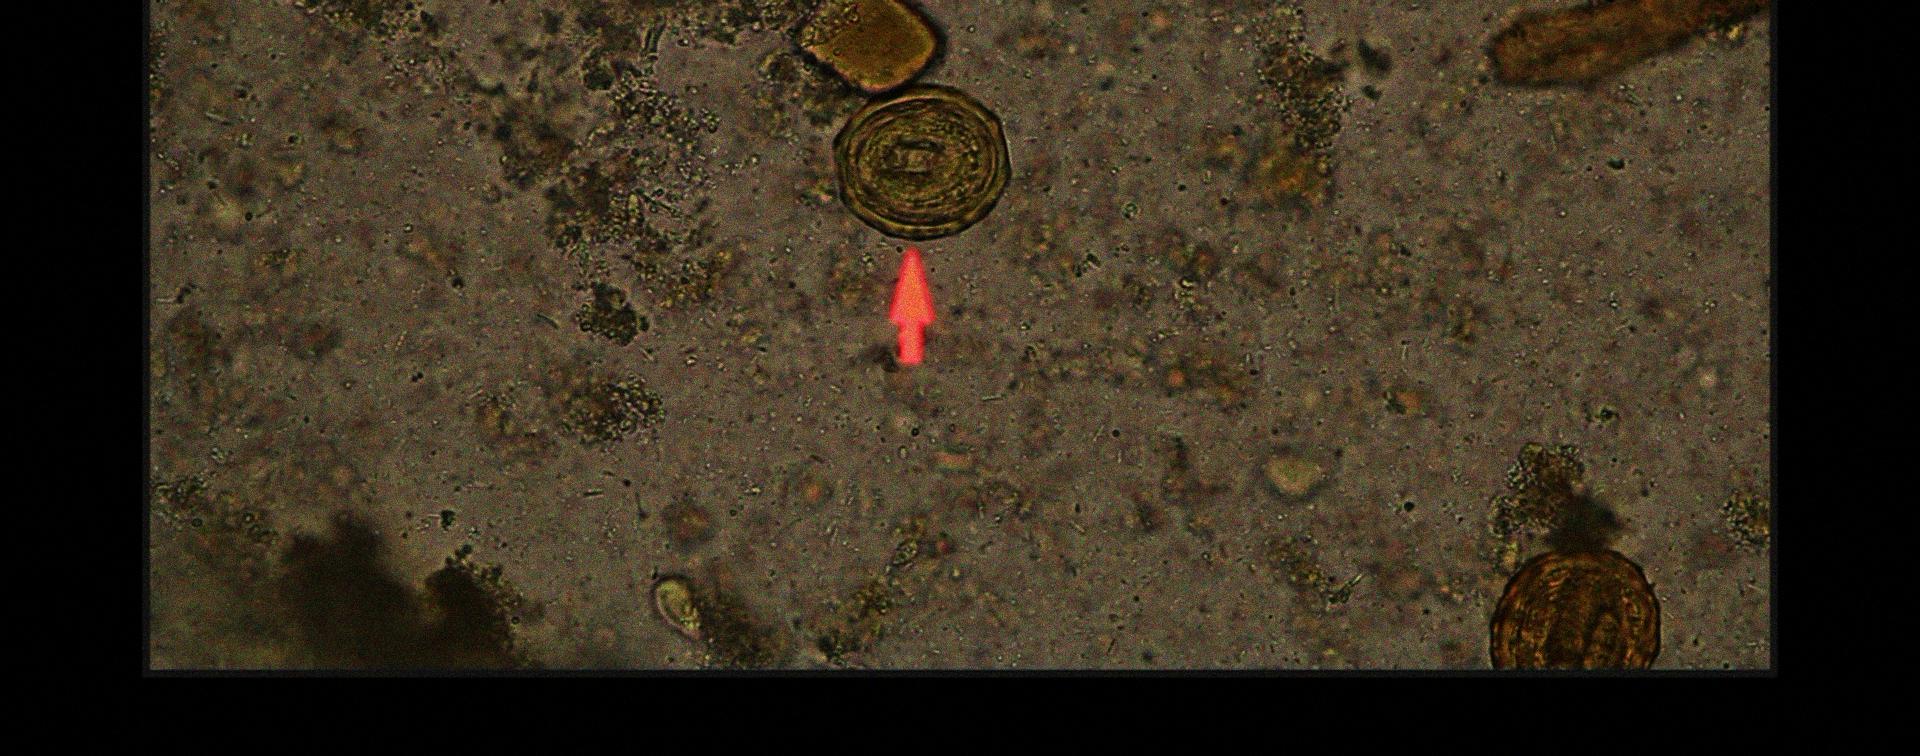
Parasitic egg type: Ascaris lumbricoides